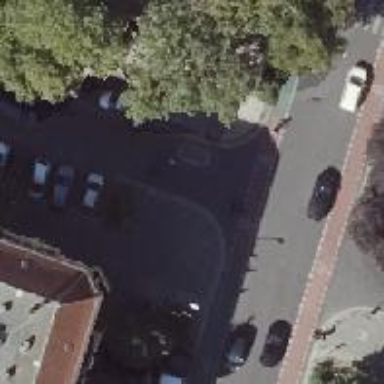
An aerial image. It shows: Unmarked road crossing with left kerb extension.